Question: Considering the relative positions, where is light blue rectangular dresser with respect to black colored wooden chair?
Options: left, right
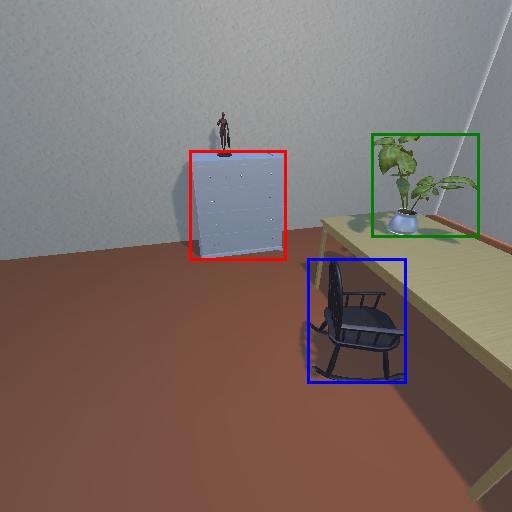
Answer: left